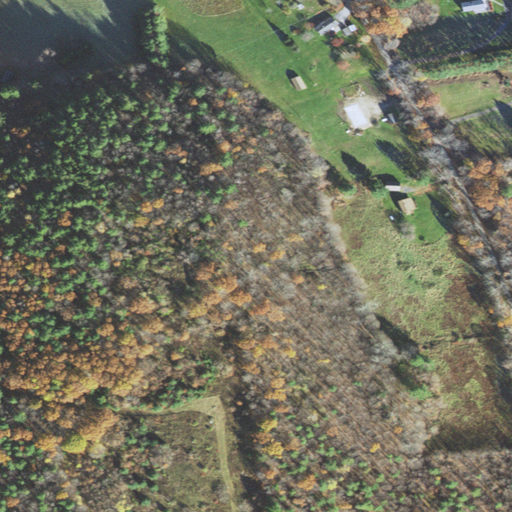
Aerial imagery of mountain in New Hampshire named Straw Hill containing deciduous forest, pasture, mixed forest, open development, evergreen forest, and low intensity development